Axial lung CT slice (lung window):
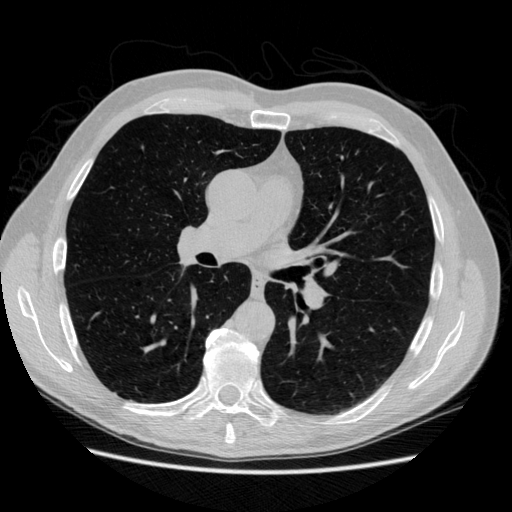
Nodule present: no